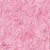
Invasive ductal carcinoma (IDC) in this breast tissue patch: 0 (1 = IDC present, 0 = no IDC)